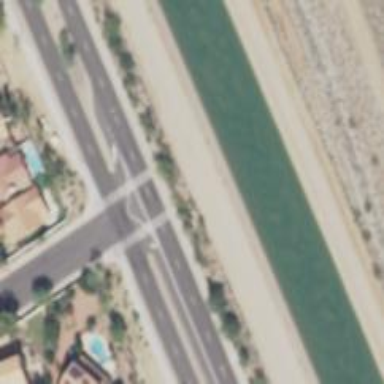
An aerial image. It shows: Secondary road with asphalt surface.